Fundus camera: zeiss
Shooting center: fovea
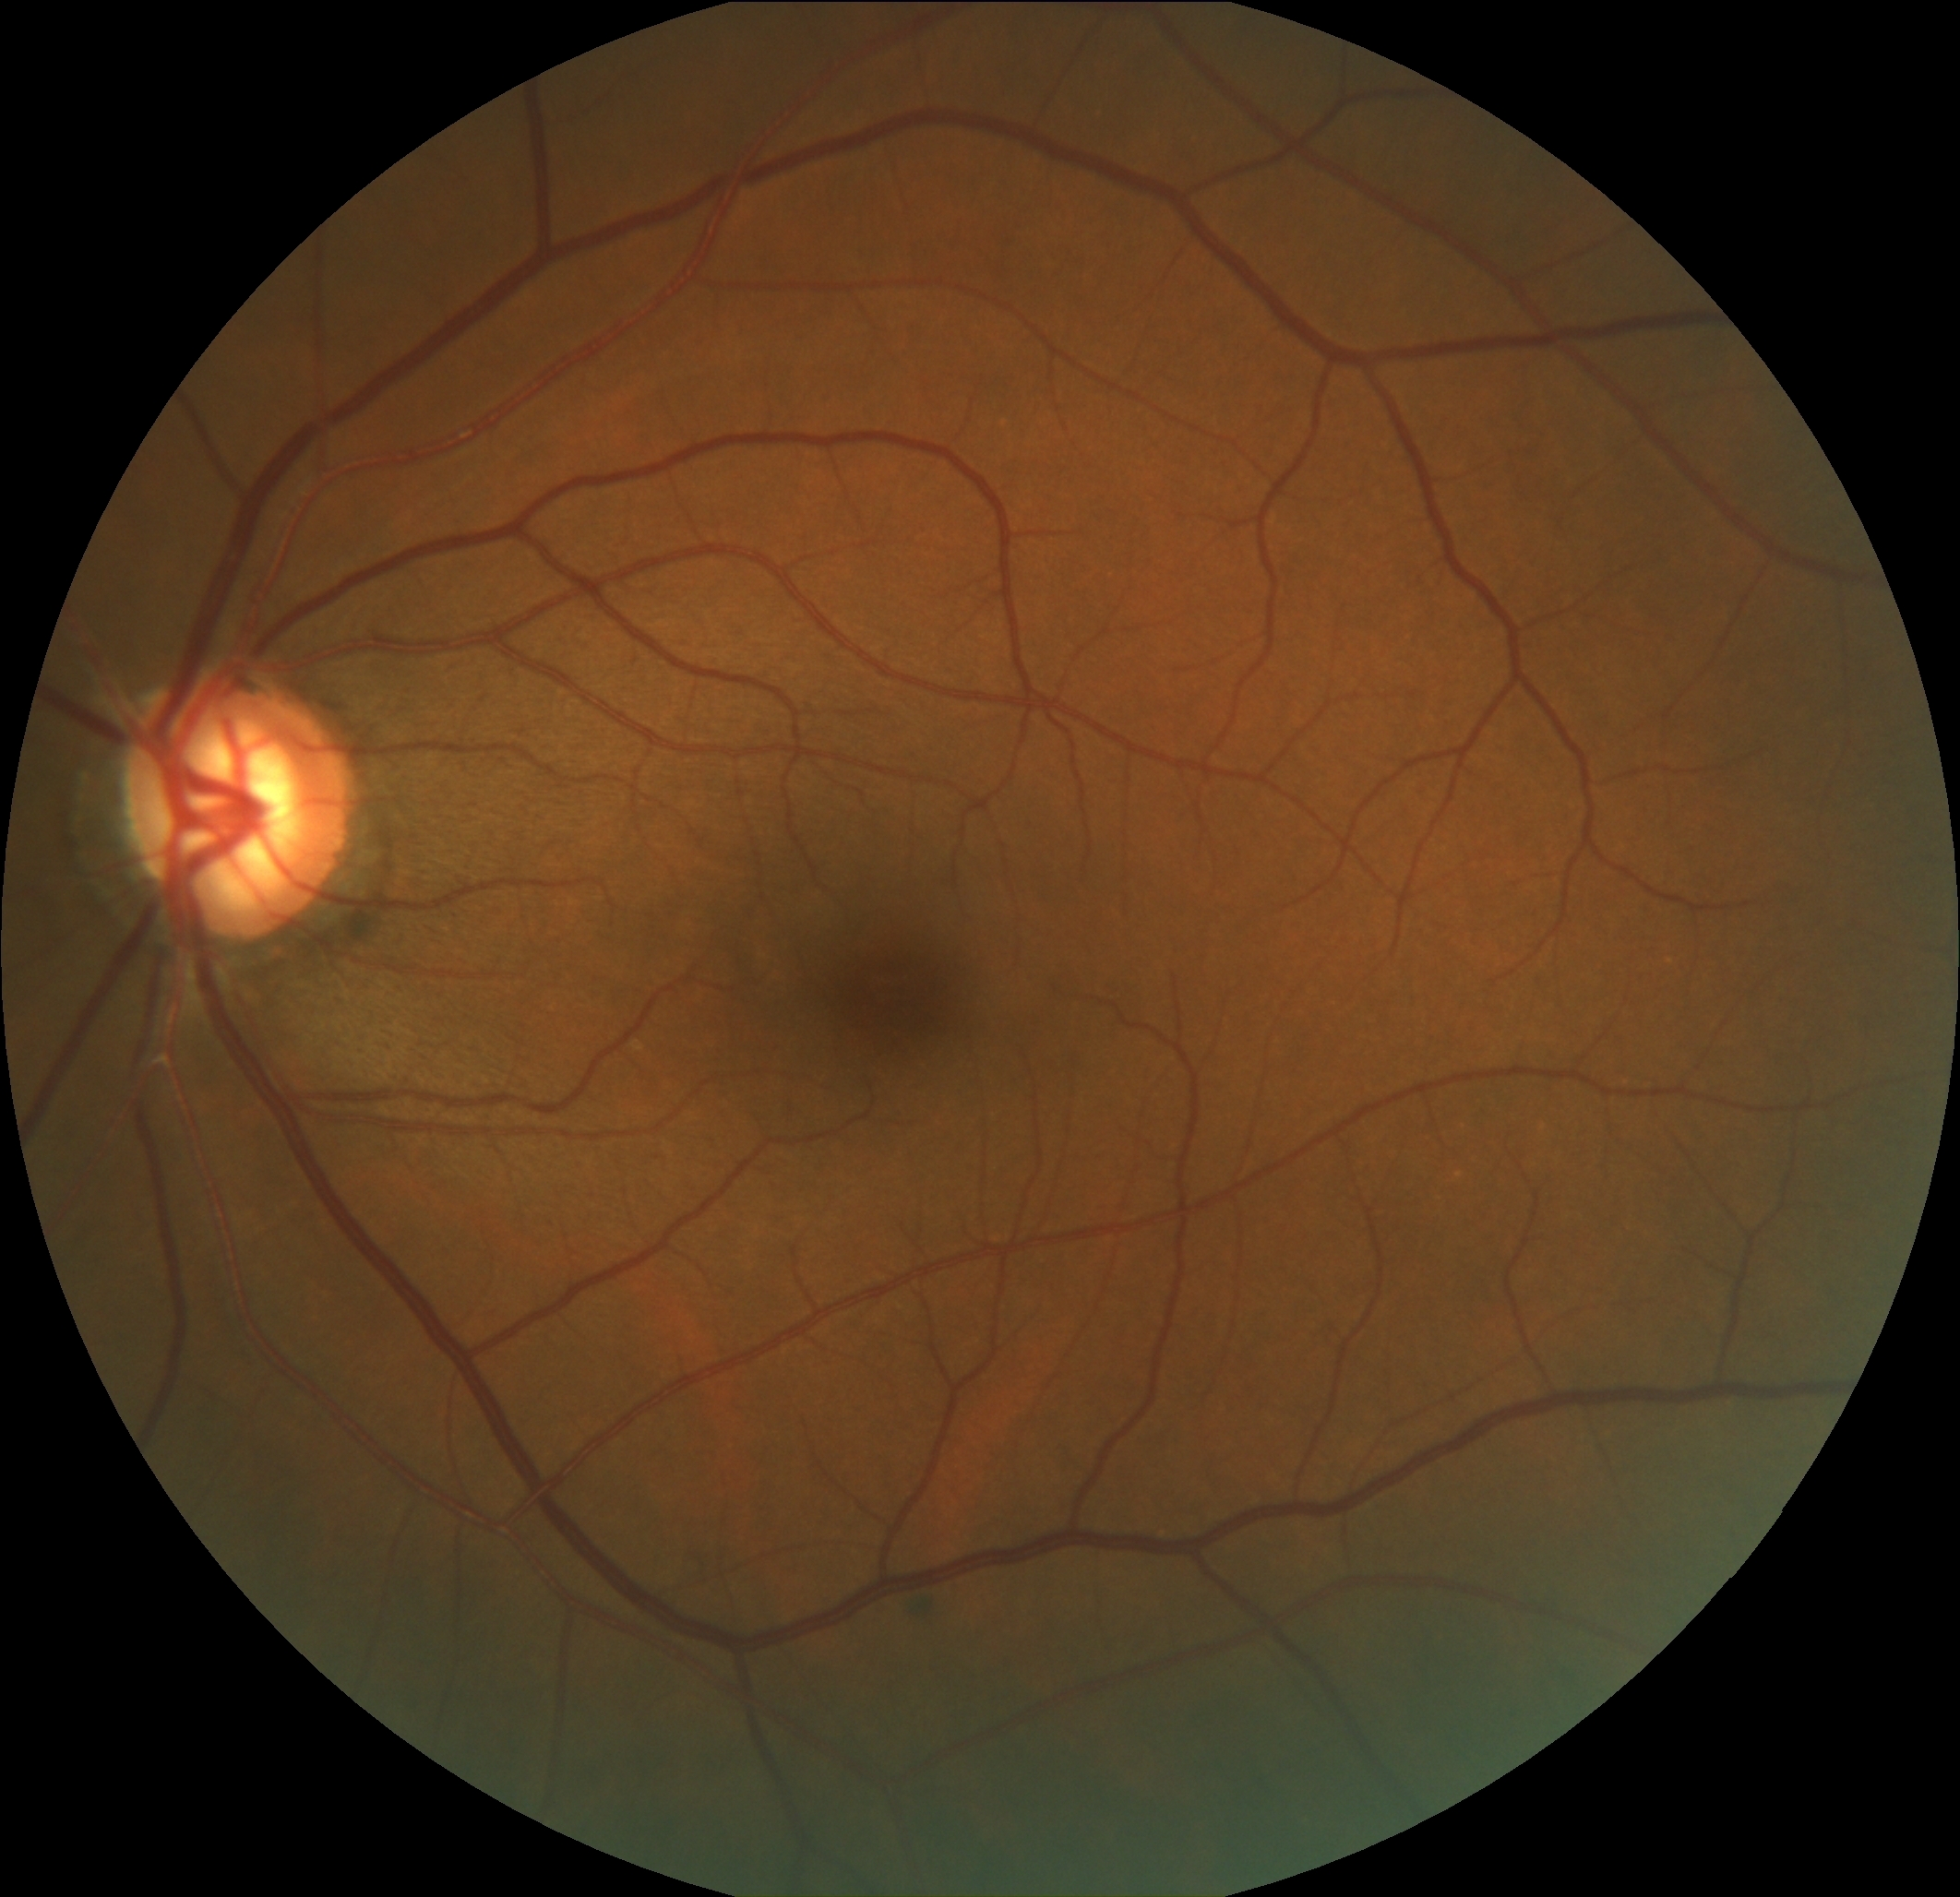
Pathologic myopia: no
Patchy retinal atrophy: present
Retinal detachment: absent